Field crop: maize
Growth stage: 2
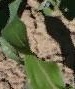
Species: maize